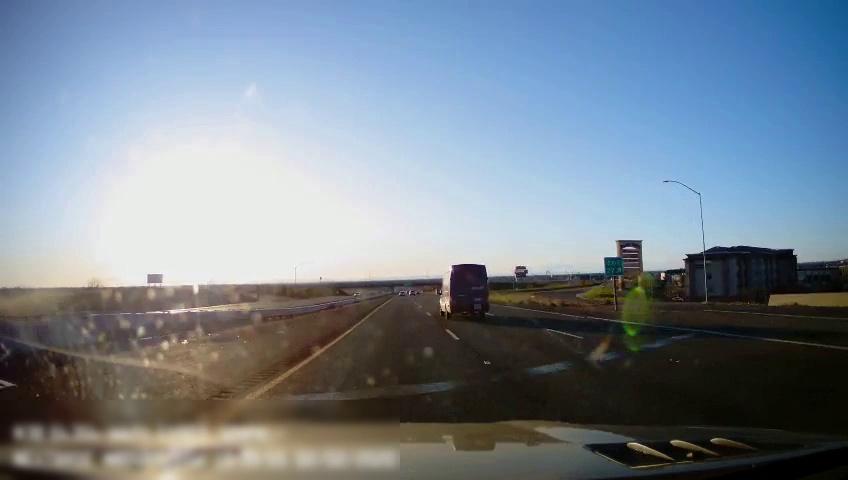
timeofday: Day
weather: Sunny
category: Drivable Space
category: Drivable Space
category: Vehicles | Truck
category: Lanes | Current Lane
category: Lanes | Current Lane
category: Lanes | Alternate Lane
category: Lanes | Alternate Lane
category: Lanes | Alternate Lane
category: Traffic | Signs